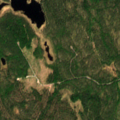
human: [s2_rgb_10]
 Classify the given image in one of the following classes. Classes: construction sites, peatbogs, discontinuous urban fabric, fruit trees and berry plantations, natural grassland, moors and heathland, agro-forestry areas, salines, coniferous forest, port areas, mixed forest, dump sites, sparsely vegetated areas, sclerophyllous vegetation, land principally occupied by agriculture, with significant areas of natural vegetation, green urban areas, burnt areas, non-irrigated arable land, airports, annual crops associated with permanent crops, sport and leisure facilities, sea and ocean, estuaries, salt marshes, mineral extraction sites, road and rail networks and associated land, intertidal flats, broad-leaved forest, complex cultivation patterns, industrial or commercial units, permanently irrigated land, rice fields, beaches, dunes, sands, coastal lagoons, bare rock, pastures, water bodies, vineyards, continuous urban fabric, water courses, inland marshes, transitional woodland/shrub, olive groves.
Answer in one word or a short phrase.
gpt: coniferous forest, transitional woodland/shrub